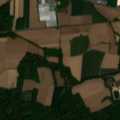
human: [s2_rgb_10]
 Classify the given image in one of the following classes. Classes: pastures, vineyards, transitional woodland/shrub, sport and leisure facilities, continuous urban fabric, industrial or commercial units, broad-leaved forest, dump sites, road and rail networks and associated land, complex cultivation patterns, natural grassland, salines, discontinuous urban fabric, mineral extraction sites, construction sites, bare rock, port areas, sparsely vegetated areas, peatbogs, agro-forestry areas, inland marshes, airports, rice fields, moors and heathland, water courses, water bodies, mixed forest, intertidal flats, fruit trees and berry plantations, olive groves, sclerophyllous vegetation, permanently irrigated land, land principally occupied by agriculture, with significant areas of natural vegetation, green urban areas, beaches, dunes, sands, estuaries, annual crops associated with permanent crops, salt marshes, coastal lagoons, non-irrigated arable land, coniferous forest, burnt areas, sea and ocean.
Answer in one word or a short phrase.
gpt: discontinuous urban fabric, non-irrigated arable land, land principally occupied by agriculture, with significant areas of natural vegetation, broad-leaved forest